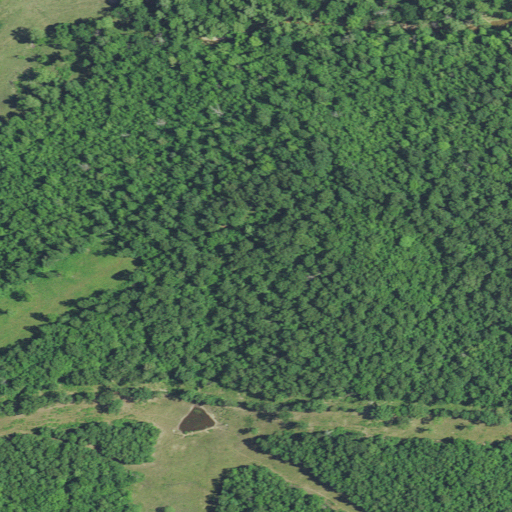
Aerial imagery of ridge(s) in Missouri named Stencer Ridge containing deciduous forest, grassland, pasture, and mixed forest